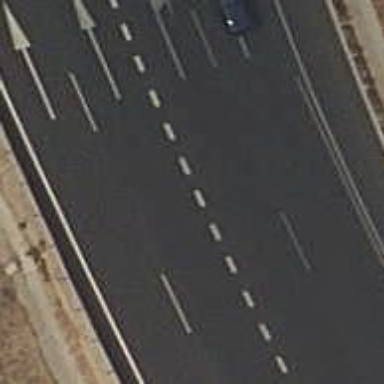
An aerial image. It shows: Motorway link.